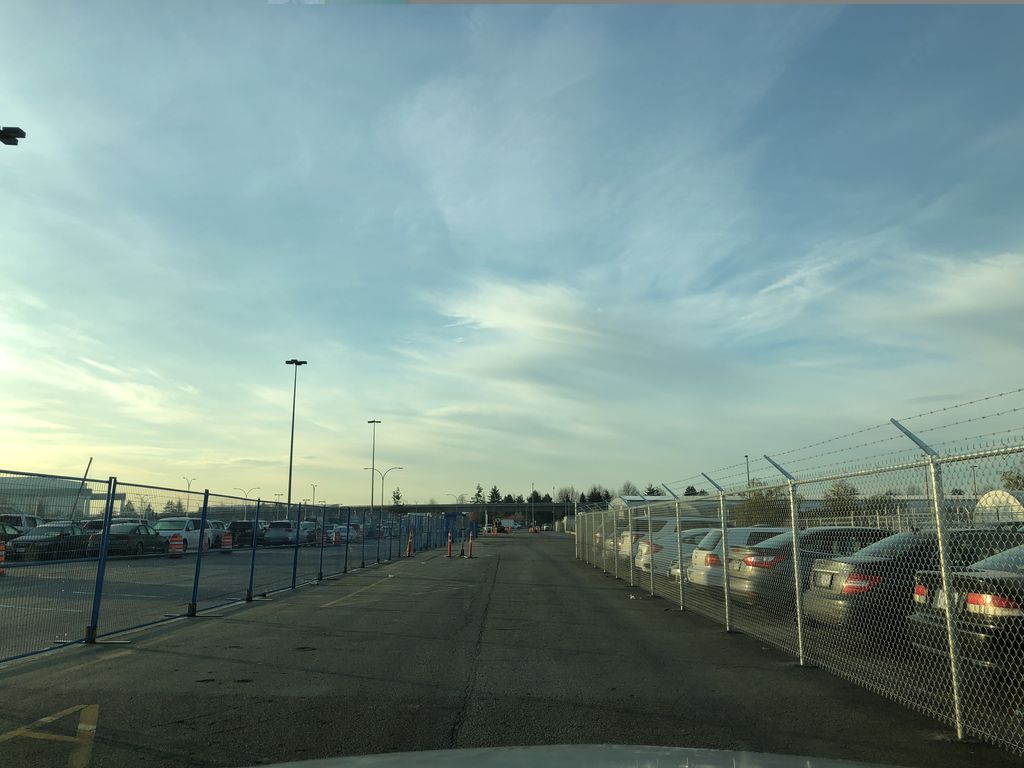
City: vancouver